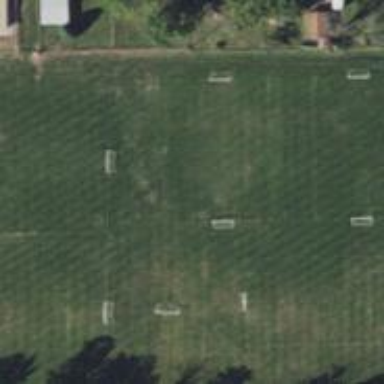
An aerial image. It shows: Soccer pitch for leisureland activities.